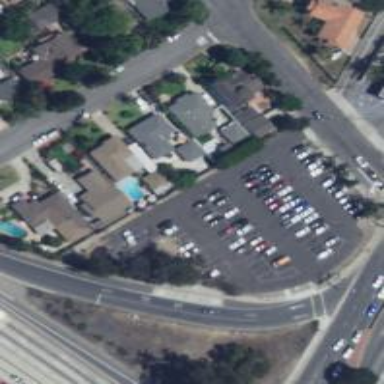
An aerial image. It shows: Parking area with asphalt surface. This is surface parking with park-and-ride facility.